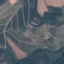
Land use / land cover: PermanentCrop